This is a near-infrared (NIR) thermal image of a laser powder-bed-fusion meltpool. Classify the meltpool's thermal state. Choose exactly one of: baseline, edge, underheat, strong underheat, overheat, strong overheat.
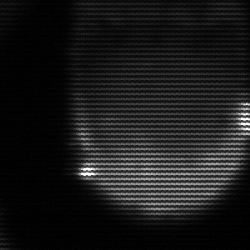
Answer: edge